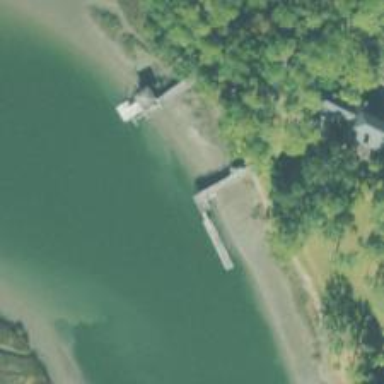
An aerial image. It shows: Pier with mooring facilities.